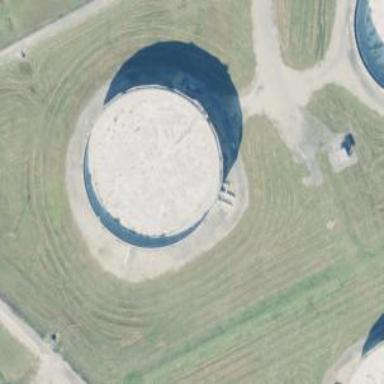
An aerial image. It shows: Storage tank created as man-made structure.